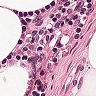
Metastatic tissue present: no